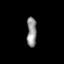
Tissue: skin
Cell type: Epithelial cells
Senescence score: 0.2831
Nuclear area (px): 283
Mean DAPI intensity: 146.269